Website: ulta-beauty
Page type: account-selection
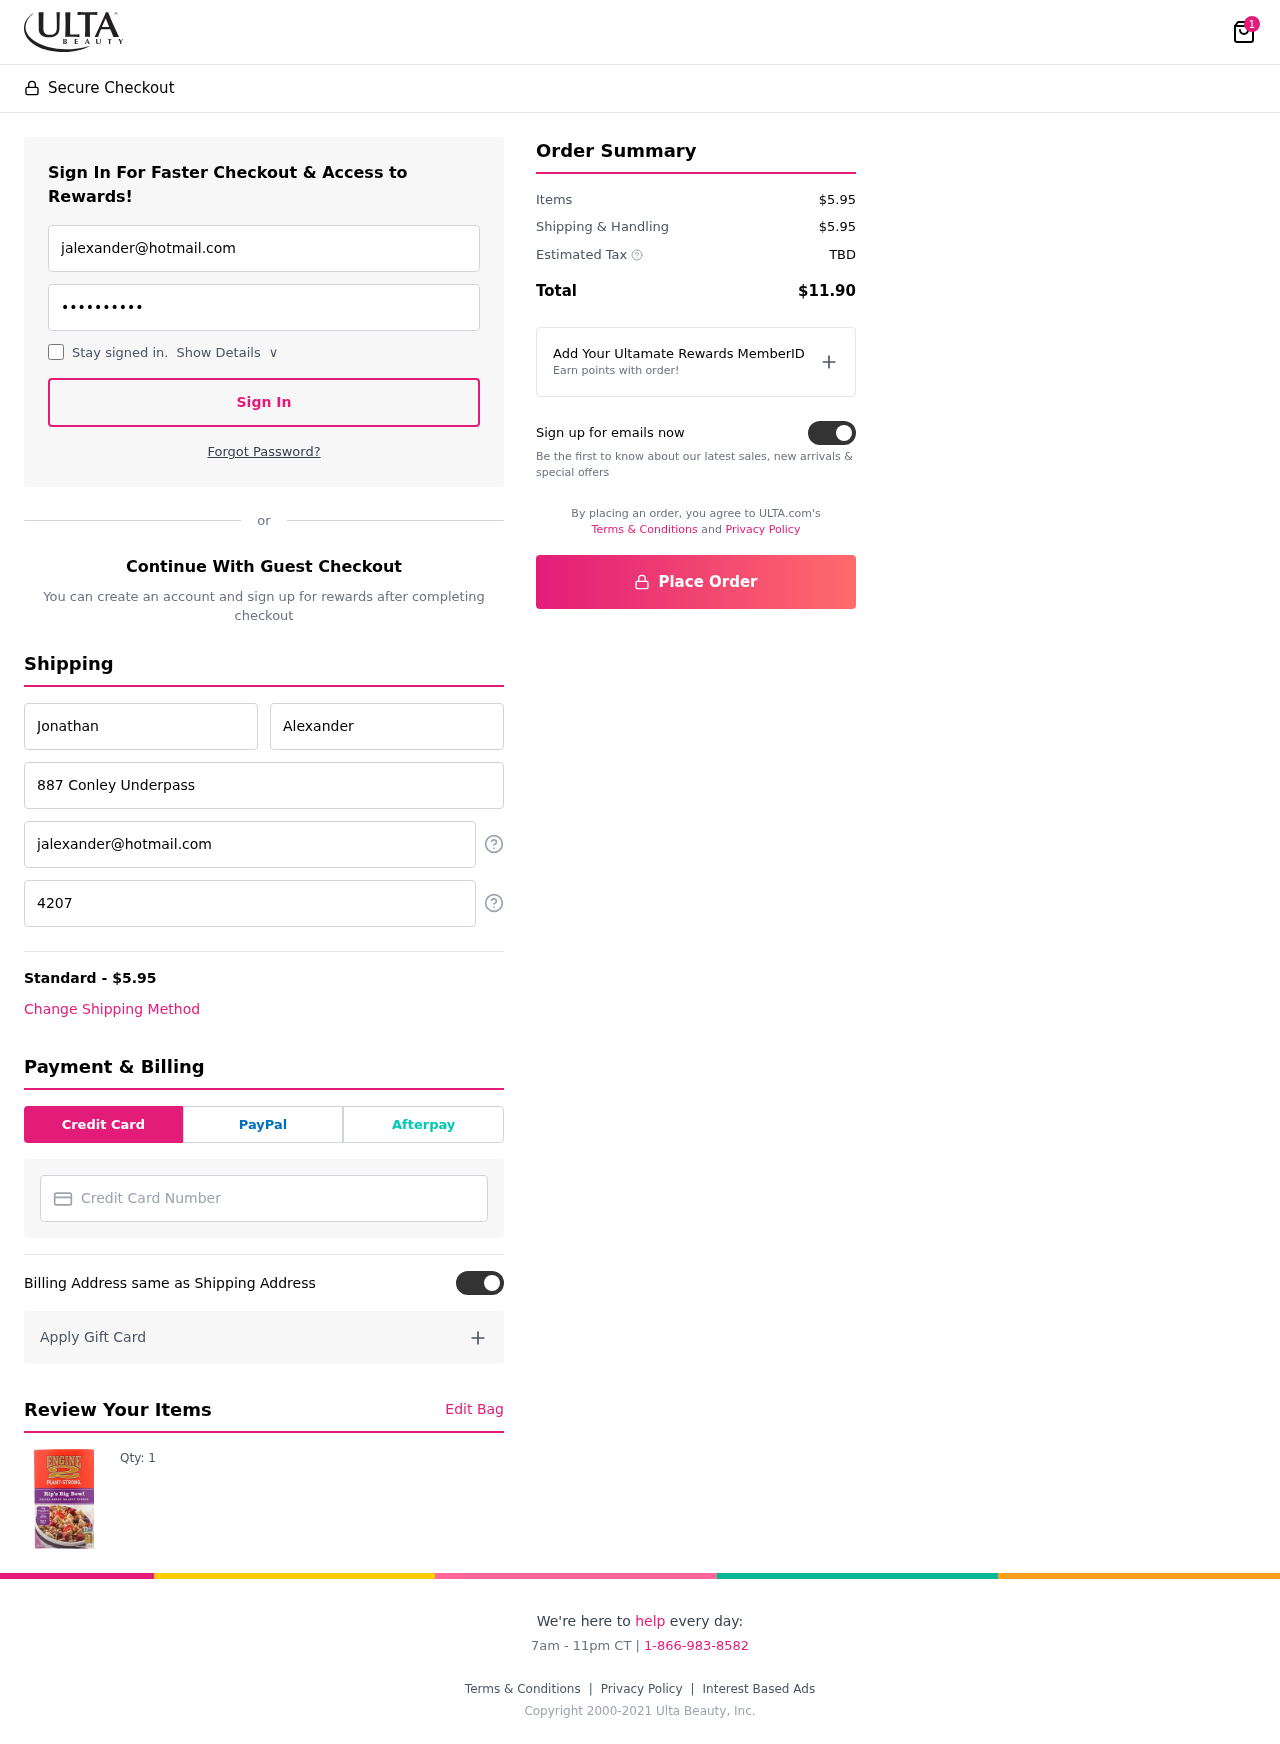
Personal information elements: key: PII_CARD_NUMBER
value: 4419 2822 9190 0992
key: PII_EMAIL
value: jalexander@hotmail.com
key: PII_EMAIL2
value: jalexander@hotmail.com
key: PII_FIRSTNAME
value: Jonathan
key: PII_LASTNAME
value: Alexander
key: PII_PHONE
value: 4207216762
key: PII_STREET
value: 887 Conley Underpass
Product elements: key: PRODUCT1_QUANTITY
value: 1
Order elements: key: ORDER_NUM_ITEMS
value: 1
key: ORDER_SHIPPING_COST
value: $5.95
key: ORDER_SUBTOTAL
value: $5.95
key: ORDER_TAX
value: TBD
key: ORDER_TOTAL
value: $11.90